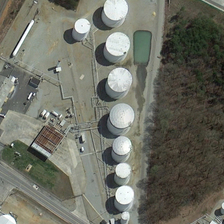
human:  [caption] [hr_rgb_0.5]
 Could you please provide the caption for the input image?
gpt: a row of storage tanks are near a piece of trees .

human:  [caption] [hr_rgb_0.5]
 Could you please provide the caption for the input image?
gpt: the buildings are white, the plants have green and brown,and the land is gray .

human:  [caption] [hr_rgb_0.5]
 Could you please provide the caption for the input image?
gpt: a row of storage tanks are near a piece of trees .

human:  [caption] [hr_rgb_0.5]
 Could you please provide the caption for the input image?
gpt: there are some buildings, plants and land .

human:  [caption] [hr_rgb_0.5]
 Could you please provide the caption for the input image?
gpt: there are some buildings, plants and land .